Field crop: maize
Growth stage: 2
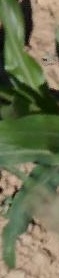
Species: maize